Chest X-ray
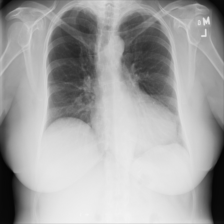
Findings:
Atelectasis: positive
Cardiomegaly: negative
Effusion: negative
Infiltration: negative
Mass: negative
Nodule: negative
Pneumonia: negative
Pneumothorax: negative
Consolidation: negative
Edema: negative
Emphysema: negative
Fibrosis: positive
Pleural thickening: positive
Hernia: negative